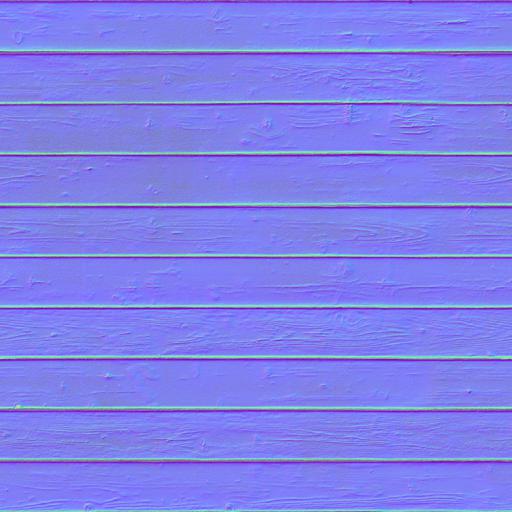
dirt dirty dust green planks wood